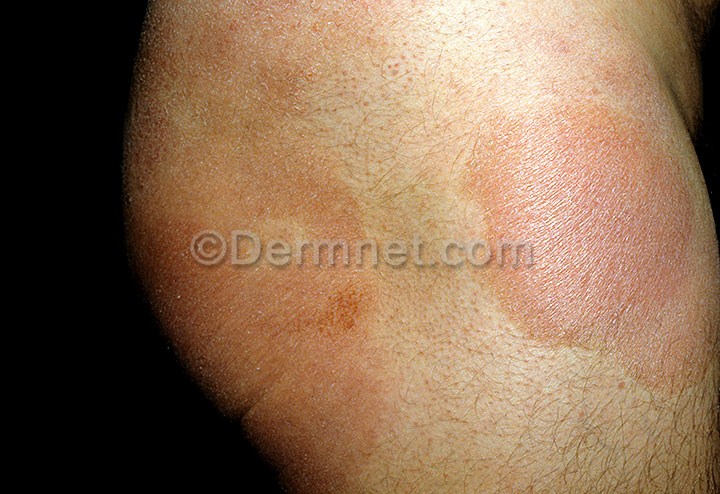
Disease: Actinic Keratosis Basal Cell Carcinoma and other Malignant Lesions